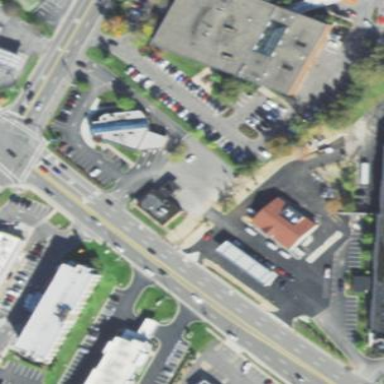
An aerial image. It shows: Retail area.